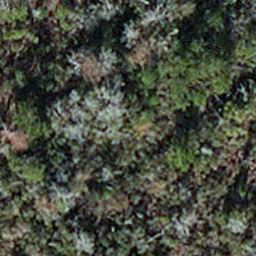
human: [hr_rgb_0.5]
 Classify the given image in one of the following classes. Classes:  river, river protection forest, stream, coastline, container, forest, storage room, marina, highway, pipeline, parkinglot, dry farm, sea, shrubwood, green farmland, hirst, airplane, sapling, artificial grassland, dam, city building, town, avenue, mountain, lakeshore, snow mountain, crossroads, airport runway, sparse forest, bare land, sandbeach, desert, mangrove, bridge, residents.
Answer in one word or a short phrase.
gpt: sapling